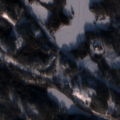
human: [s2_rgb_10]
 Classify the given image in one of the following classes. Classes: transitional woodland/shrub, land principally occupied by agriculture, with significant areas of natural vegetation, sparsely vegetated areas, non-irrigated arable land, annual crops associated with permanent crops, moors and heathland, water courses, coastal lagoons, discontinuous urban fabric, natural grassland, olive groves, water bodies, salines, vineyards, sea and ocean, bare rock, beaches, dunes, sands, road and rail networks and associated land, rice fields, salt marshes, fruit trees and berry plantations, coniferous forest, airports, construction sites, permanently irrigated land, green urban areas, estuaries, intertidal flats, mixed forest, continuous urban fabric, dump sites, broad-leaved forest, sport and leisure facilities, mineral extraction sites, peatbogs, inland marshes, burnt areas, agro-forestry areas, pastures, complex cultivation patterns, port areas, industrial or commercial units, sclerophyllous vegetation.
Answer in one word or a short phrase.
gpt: coniferous forest, mixed forest